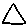
Label: triangle